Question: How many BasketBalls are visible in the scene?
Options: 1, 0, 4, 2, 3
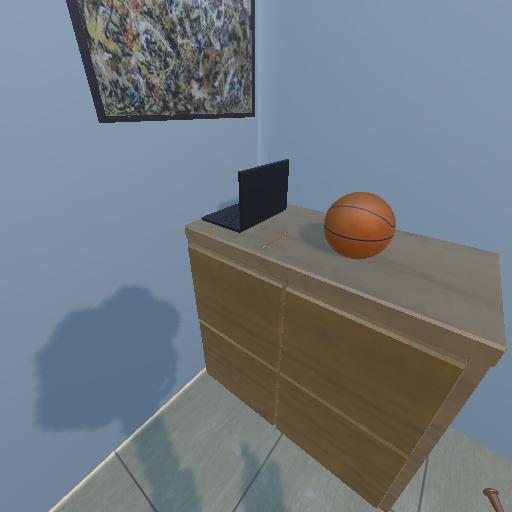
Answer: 1